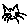
Label: cat